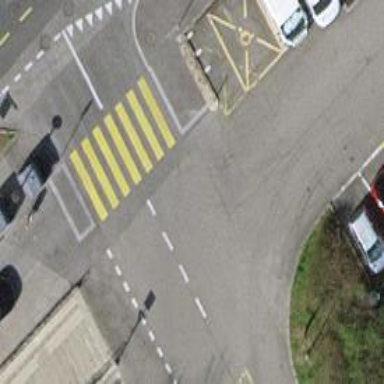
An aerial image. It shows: Uncontrolled zebra crossing on the road.